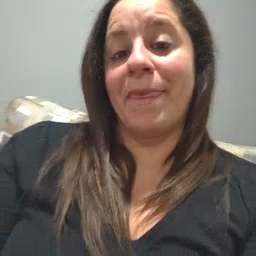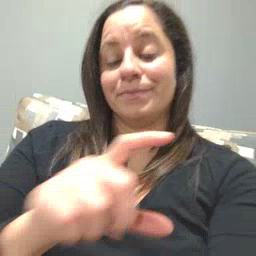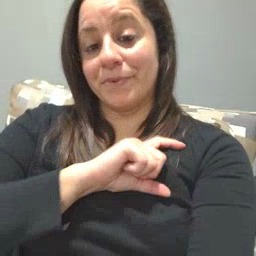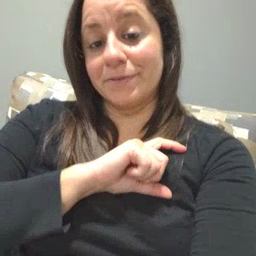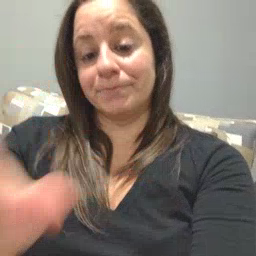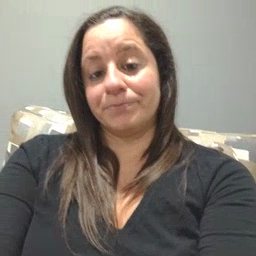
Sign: police